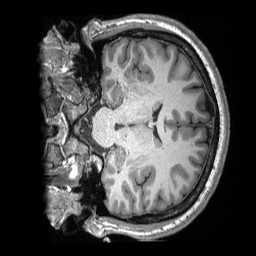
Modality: T1w
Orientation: coronal
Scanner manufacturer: siemens
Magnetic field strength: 3 T
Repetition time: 2.3 s
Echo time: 0.00308 s